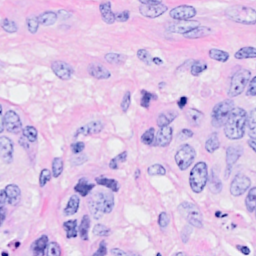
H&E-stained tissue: Breast